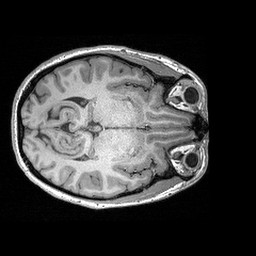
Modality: T1w
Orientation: axial
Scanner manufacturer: siemens
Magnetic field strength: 3 T
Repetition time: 2.3 s
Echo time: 0.00298 s